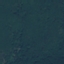
Land use / land cover class: Forest